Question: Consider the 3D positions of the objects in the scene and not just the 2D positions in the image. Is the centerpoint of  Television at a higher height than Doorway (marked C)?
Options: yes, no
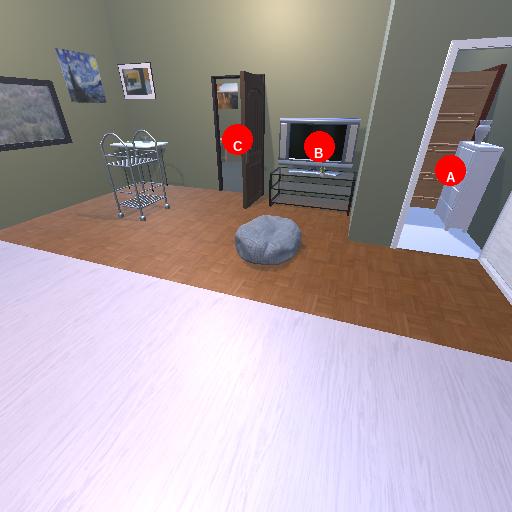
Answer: yes